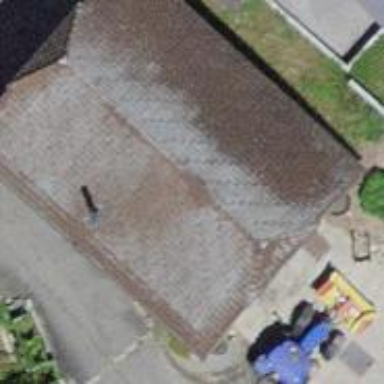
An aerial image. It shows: Garage.